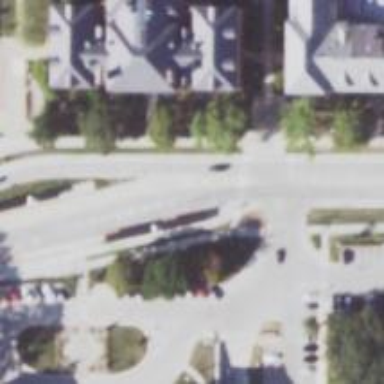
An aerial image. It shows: Uncontrolled road crossing.